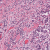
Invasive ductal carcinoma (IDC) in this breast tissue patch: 1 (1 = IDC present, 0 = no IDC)